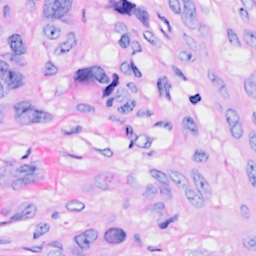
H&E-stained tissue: Breast